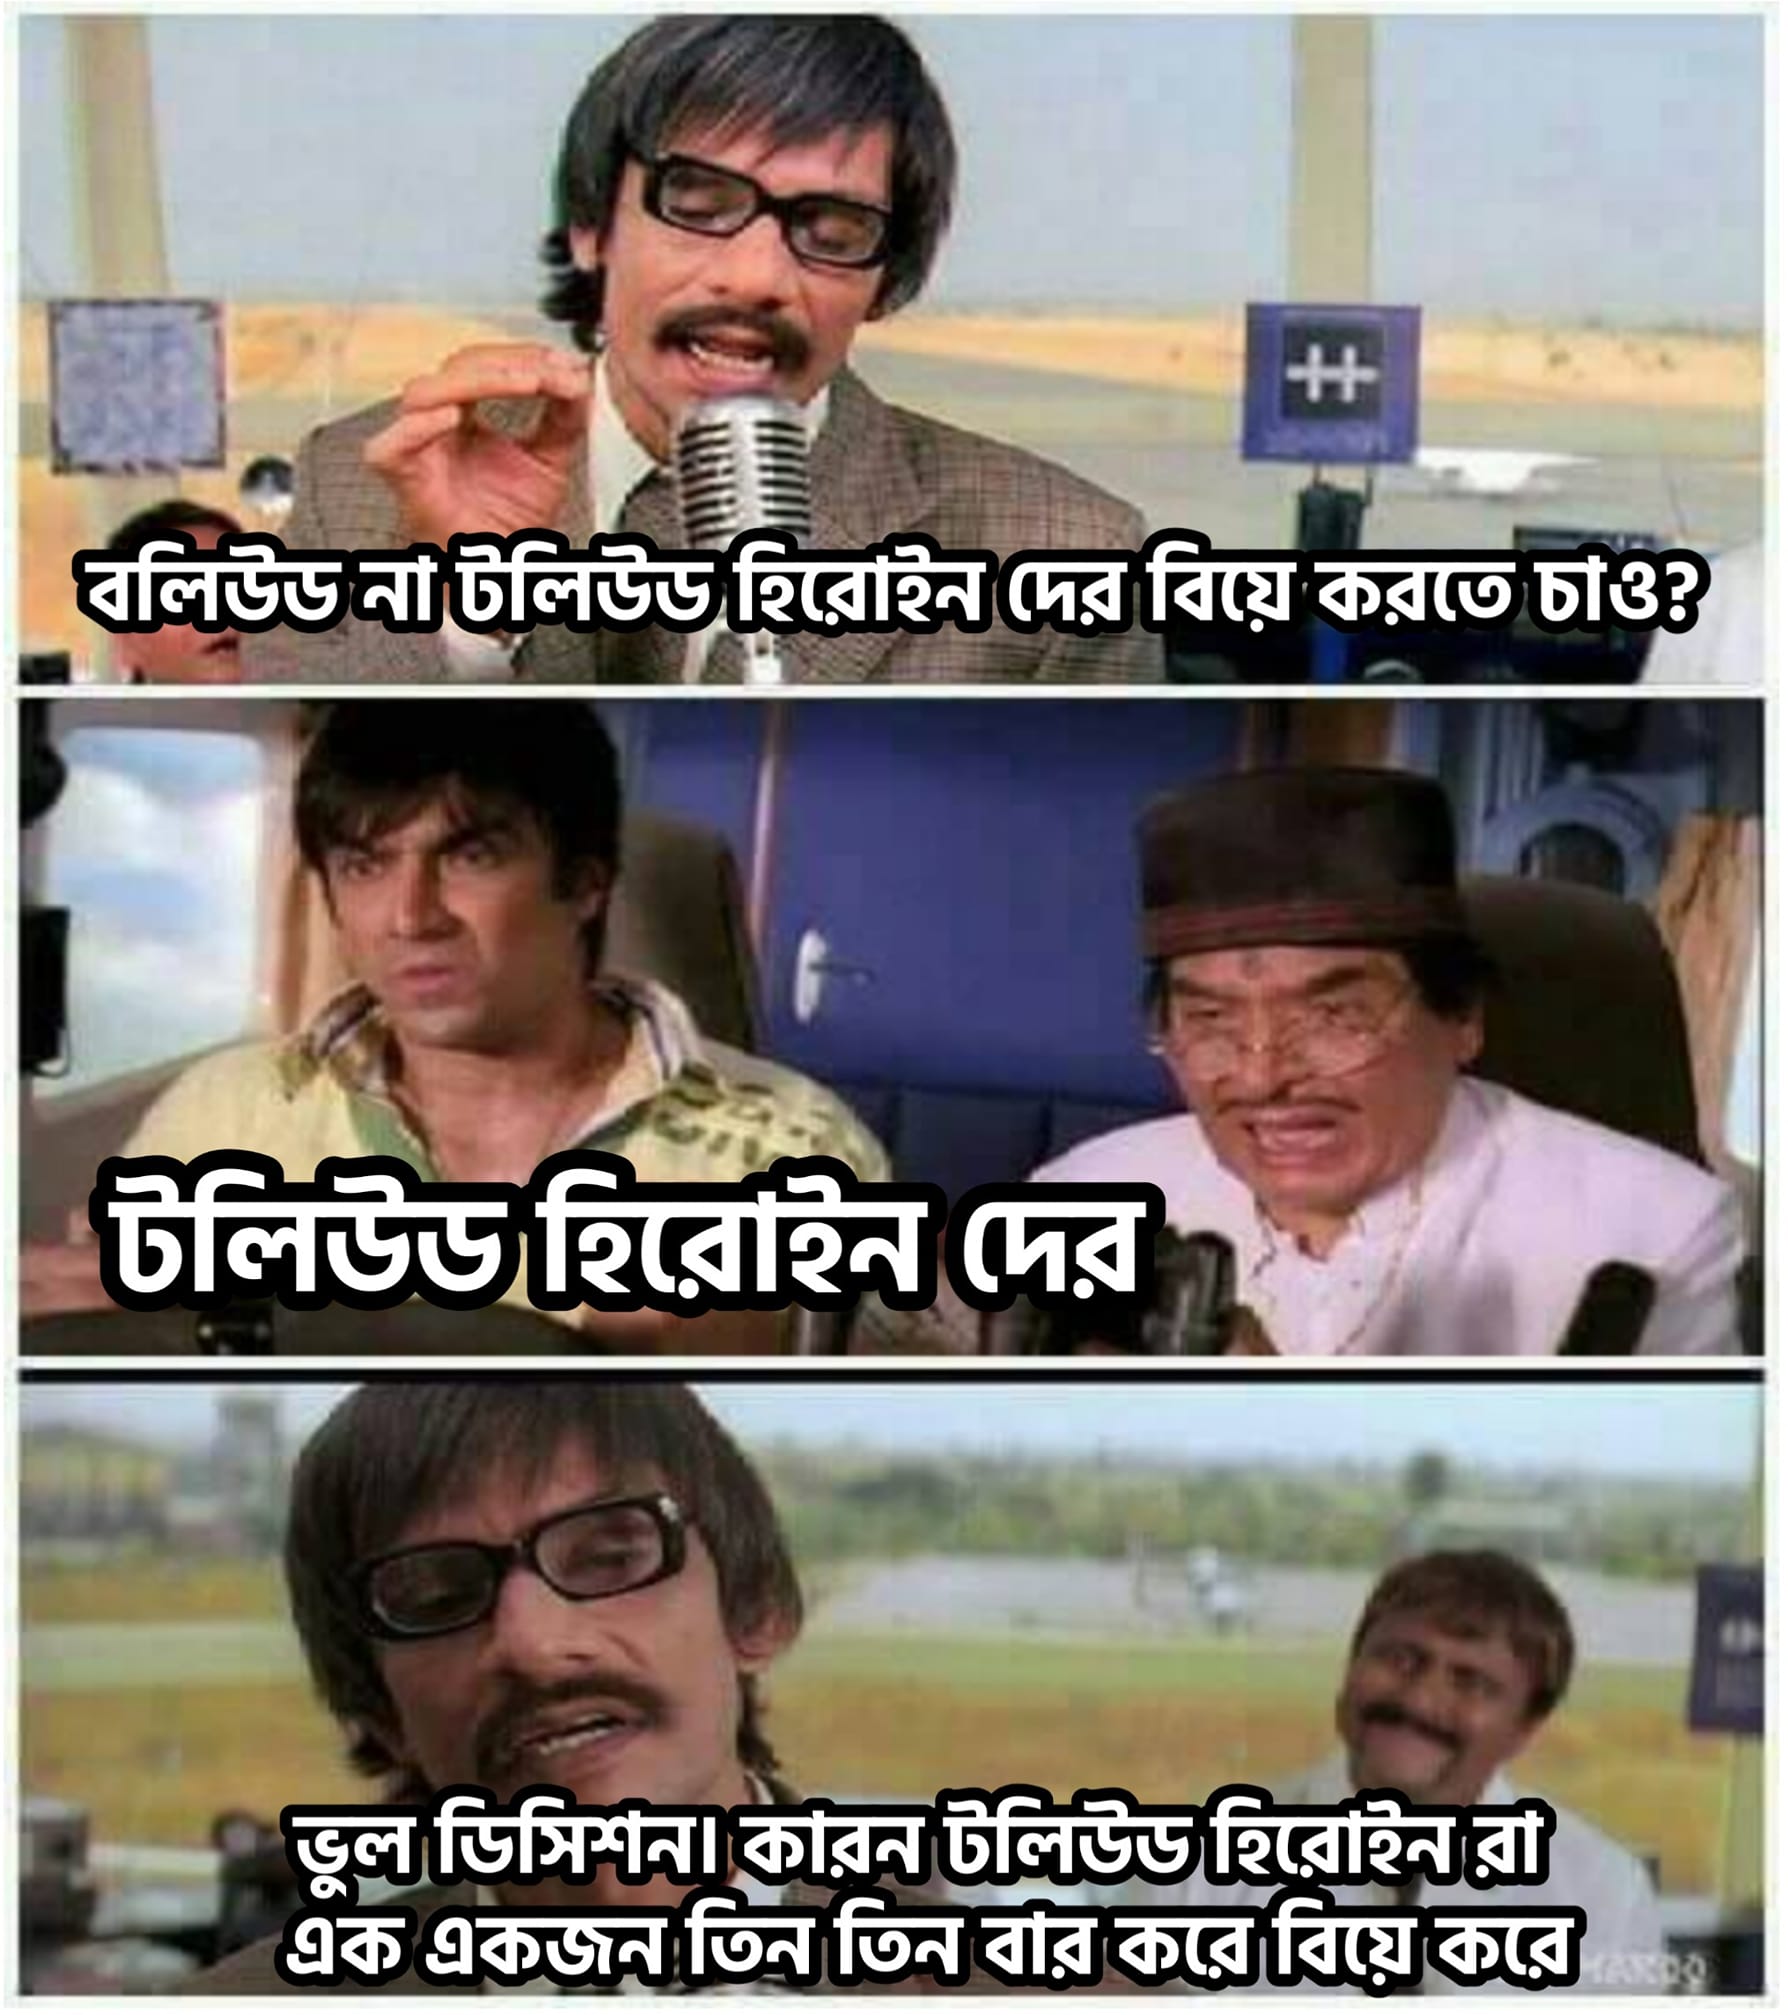
Caption:  বলিউড না টলিউড হিরোইন দের বিয়ে করতে চাও ?   টলিউড হিরোইন দের   ভুল ডিসিশন । কারন টলিউড হিরোইন রা এক একজন তিন তিন বার করে বিয়ে করে
Label: hate